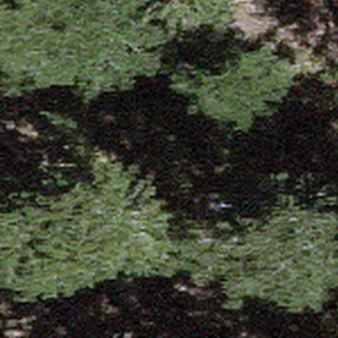
Label: other